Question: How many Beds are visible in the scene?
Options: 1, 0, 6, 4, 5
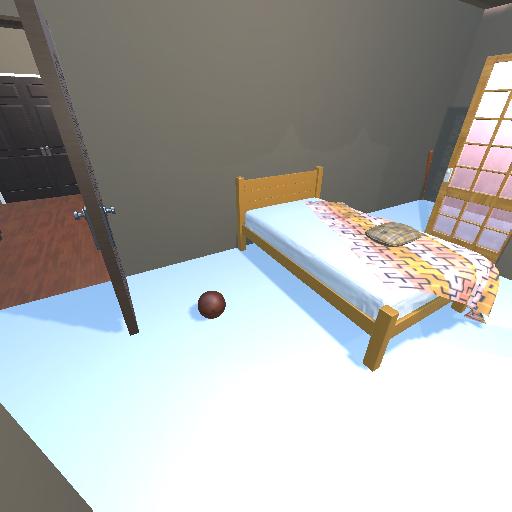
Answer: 1